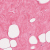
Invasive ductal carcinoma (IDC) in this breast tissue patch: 0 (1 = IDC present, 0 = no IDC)